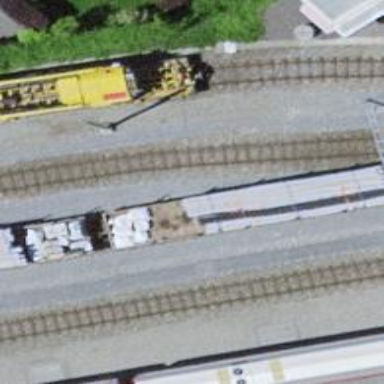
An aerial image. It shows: Narrow-gauge railway yard with electrified contact lines.